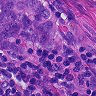
Metastatic tissue present: yes